Interaction volume radius: 5 \u00c5
Interaction volume height: 15 \u00c5
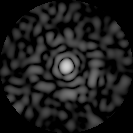
Disorder parameter: 0.8273